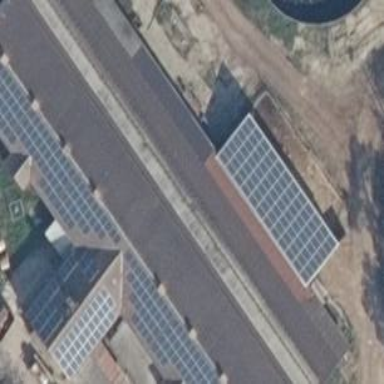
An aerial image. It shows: Building equipped with small solar photovoltaic panel for generating electricity.